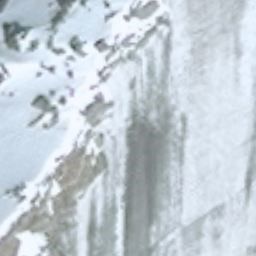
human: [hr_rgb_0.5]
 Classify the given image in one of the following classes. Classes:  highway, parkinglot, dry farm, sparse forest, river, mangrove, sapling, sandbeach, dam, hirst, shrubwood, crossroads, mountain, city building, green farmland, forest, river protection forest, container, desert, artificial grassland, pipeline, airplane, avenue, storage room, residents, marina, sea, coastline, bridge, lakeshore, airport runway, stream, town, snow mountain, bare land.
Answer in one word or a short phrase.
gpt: snow mountain